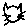
Label: cat